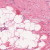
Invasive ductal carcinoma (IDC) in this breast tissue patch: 0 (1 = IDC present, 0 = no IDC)